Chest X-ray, PA view. Patient: 52 years old, sex F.
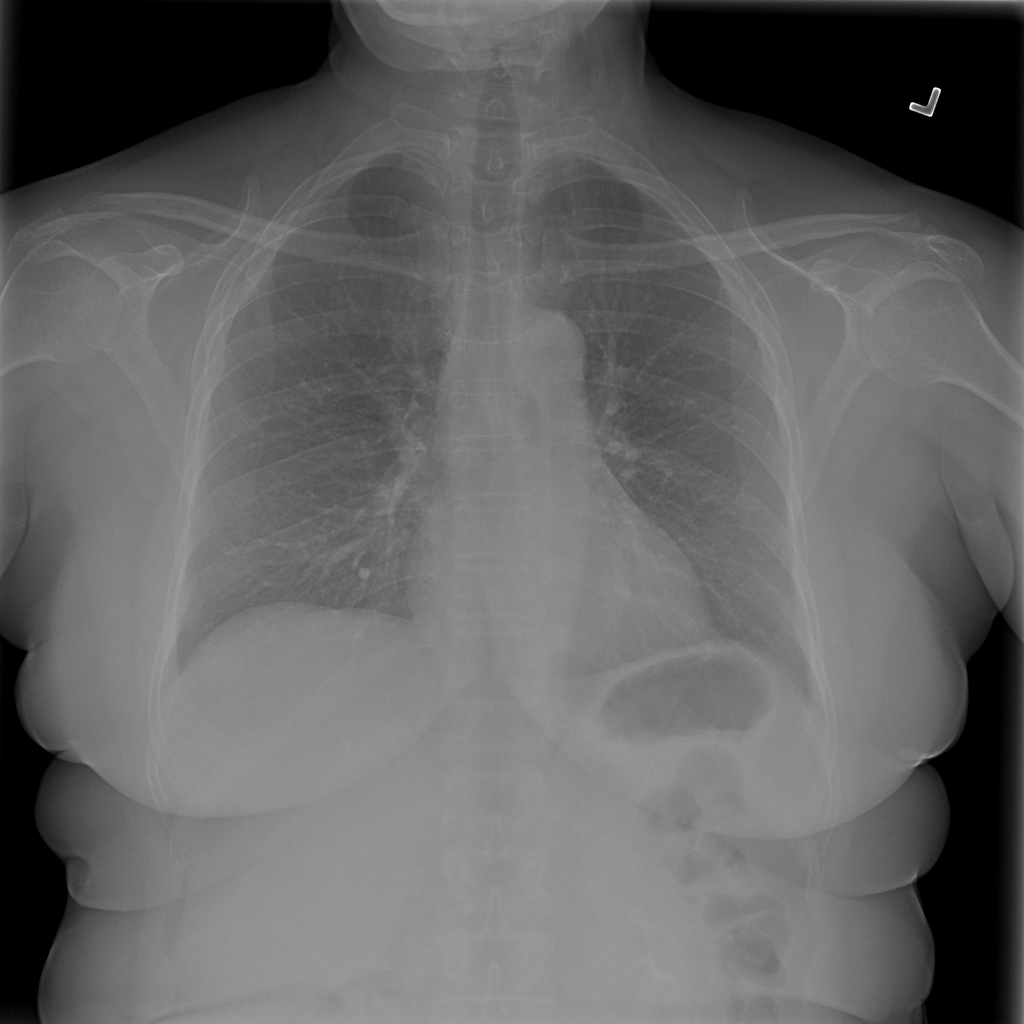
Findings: No Finding